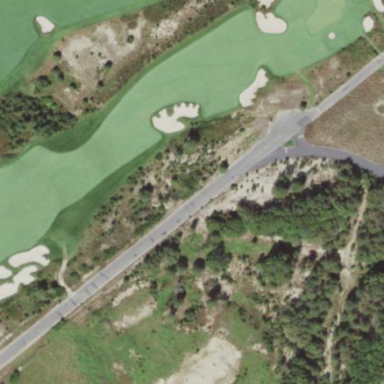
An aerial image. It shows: Golf fairway surrounded by grass.